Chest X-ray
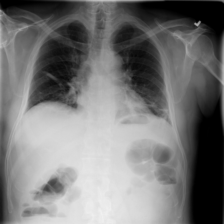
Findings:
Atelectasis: positive
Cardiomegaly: negative
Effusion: negative
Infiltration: positive
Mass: negative
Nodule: negative
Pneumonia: negative
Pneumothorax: negative
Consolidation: positive
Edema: negative
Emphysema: negative
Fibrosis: negative
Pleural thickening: negative
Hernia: negative